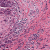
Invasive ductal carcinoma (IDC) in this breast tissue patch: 1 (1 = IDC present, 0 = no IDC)